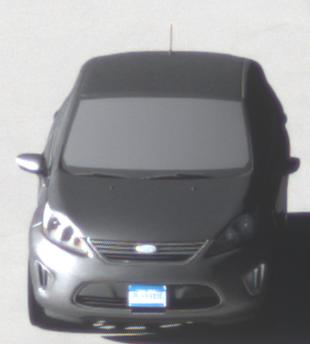
Make: Ford
Model: Fiesta
Detailed model: ’09 Sedan (seventh series)
Model produced from: 2010
Model produced until: 2017
Doors: 4
Color: gray
Road condition: dry road
Daytime: morning or afternoon
Contrast: high contrast